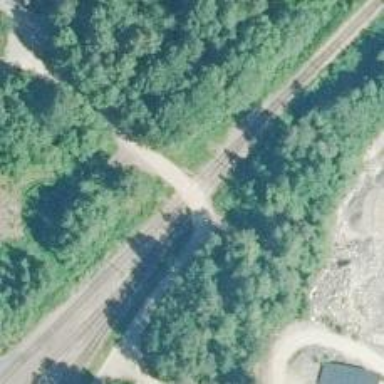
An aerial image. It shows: Level crossing with saltire marking.